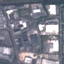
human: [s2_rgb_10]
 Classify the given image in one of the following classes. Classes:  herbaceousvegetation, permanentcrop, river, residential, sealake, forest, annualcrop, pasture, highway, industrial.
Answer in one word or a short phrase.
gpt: Industrial